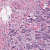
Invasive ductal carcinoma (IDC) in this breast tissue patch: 1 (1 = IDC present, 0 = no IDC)